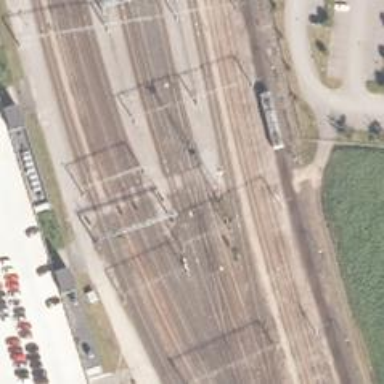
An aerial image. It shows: Railway level crossing.